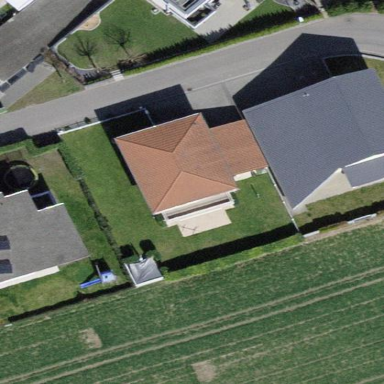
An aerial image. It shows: House with tiled roof.